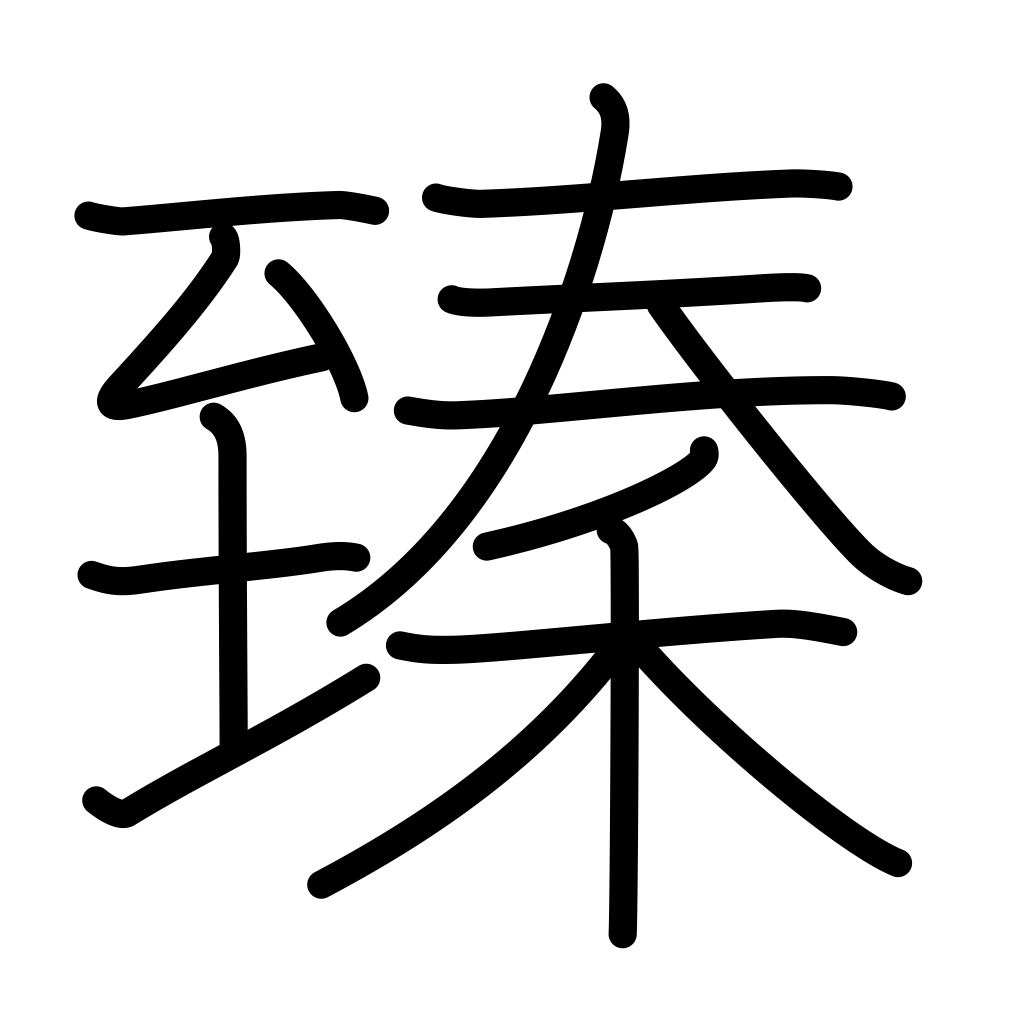
Meaning: arrive, reach, gather